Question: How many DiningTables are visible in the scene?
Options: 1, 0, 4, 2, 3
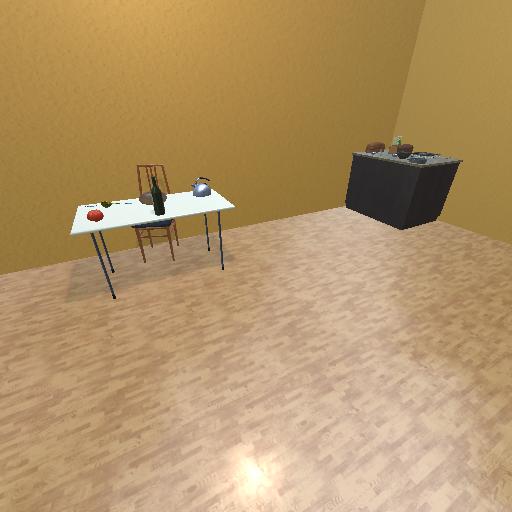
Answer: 1